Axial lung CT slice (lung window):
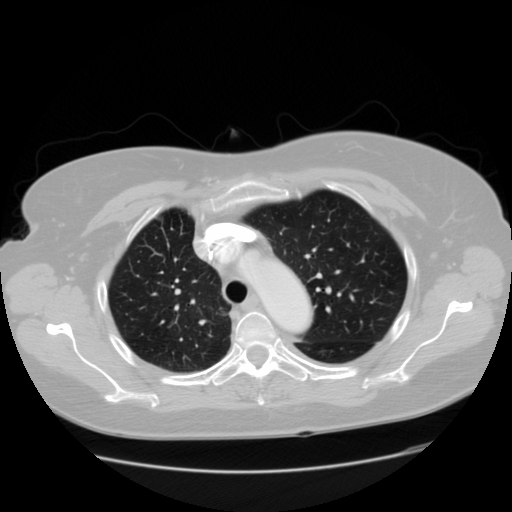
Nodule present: no